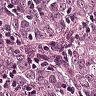
Metastatic tissue present: yes